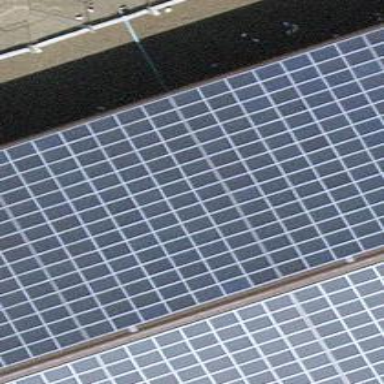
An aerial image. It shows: Solar power generator using photovoltaic panels.